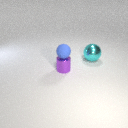
small purple metal cylinder in front of large cyan metal sphere